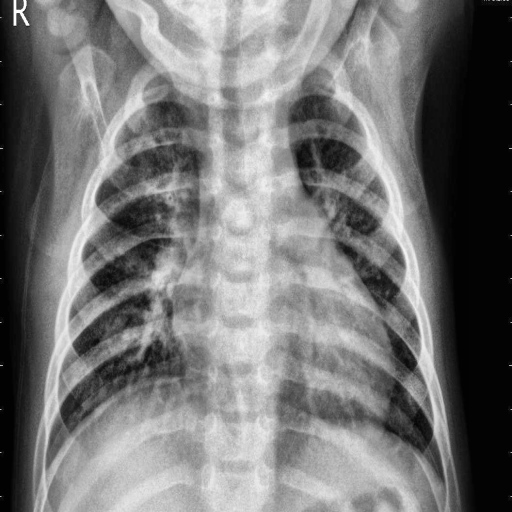
Finding: PNEUMONIA